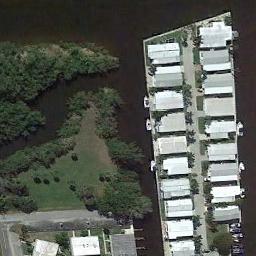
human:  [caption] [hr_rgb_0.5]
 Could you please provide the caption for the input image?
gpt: The mobile home park is next to the grass and trees .

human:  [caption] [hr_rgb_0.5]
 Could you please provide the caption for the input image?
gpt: Here is a 90 degree turn road with rows of mobile homes on both sides .

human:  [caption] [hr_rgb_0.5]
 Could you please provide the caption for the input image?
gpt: The mobile home park has some neatly arranged white mobile homes and the waters is next to the mobile home park .

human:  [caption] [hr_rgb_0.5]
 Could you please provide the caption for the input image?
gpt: Many buildings of different shapes and sizes are in mobile home parks .

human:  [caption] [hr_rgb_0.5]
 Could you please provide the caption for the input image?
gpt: There are some white buildings in the mobile home park beside a lake .